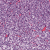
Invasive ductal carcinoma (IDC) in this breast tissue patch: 1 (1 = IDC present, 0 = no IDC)